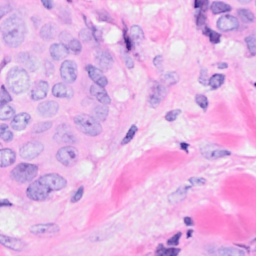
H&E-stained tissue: Breast